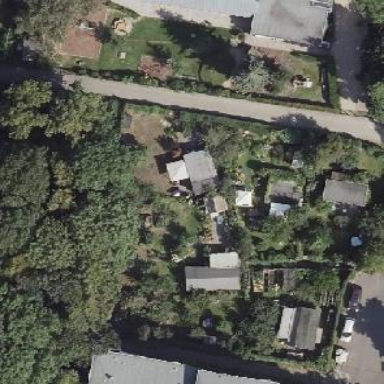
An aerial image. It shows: Fence surrounding allotments.